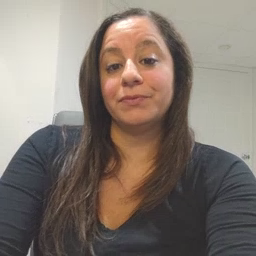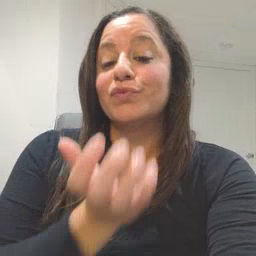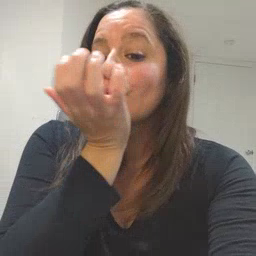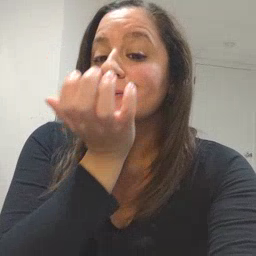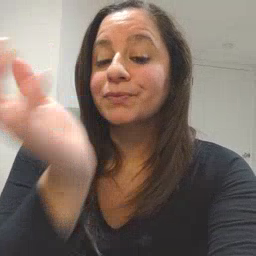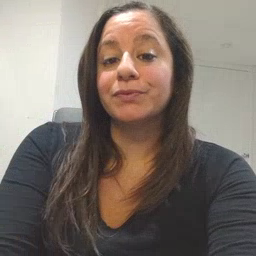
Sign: grass